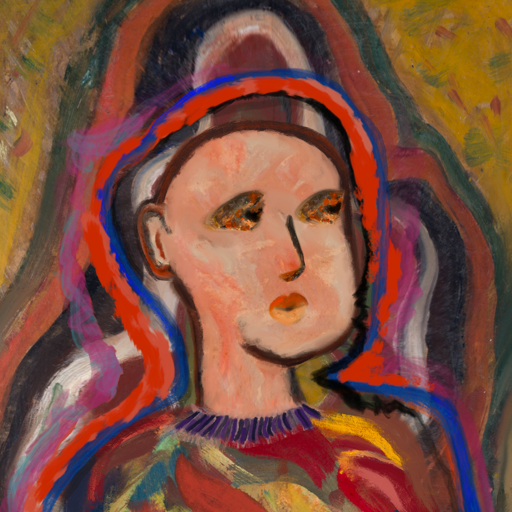
Background: AfterRaid, Head And Neck Side: Roy_Bahadur, Face Side: Gypsy_Queen, Bust: Mother_And_Son_Son, Hair Side: Experience, Head Accessory: Blank, Second Necklace: Blank, Necklace: HillGirl, Baby: Blank